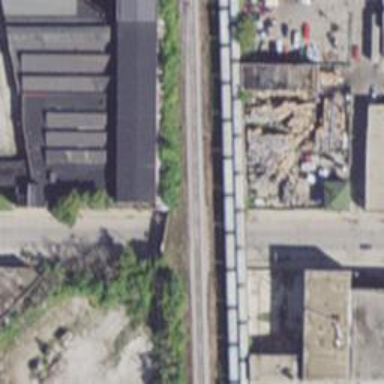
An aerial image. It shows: Abandoned railway spur.